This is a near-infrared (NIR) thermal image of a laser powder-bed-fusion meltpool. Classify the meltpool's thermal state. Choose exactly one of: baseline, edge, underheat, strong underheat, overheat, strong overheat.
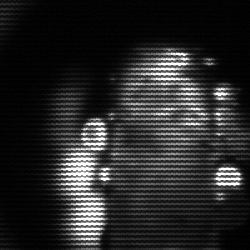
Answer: strong underheat